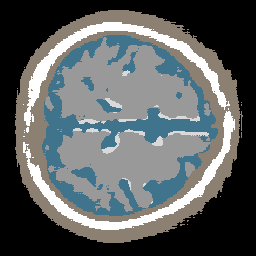
Label: no_lesion